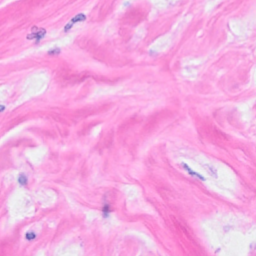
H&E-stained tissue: Breast